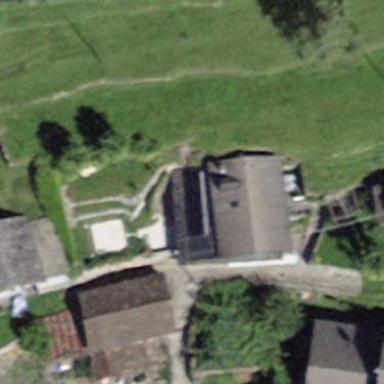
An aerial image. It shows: Detached building.